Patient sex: F
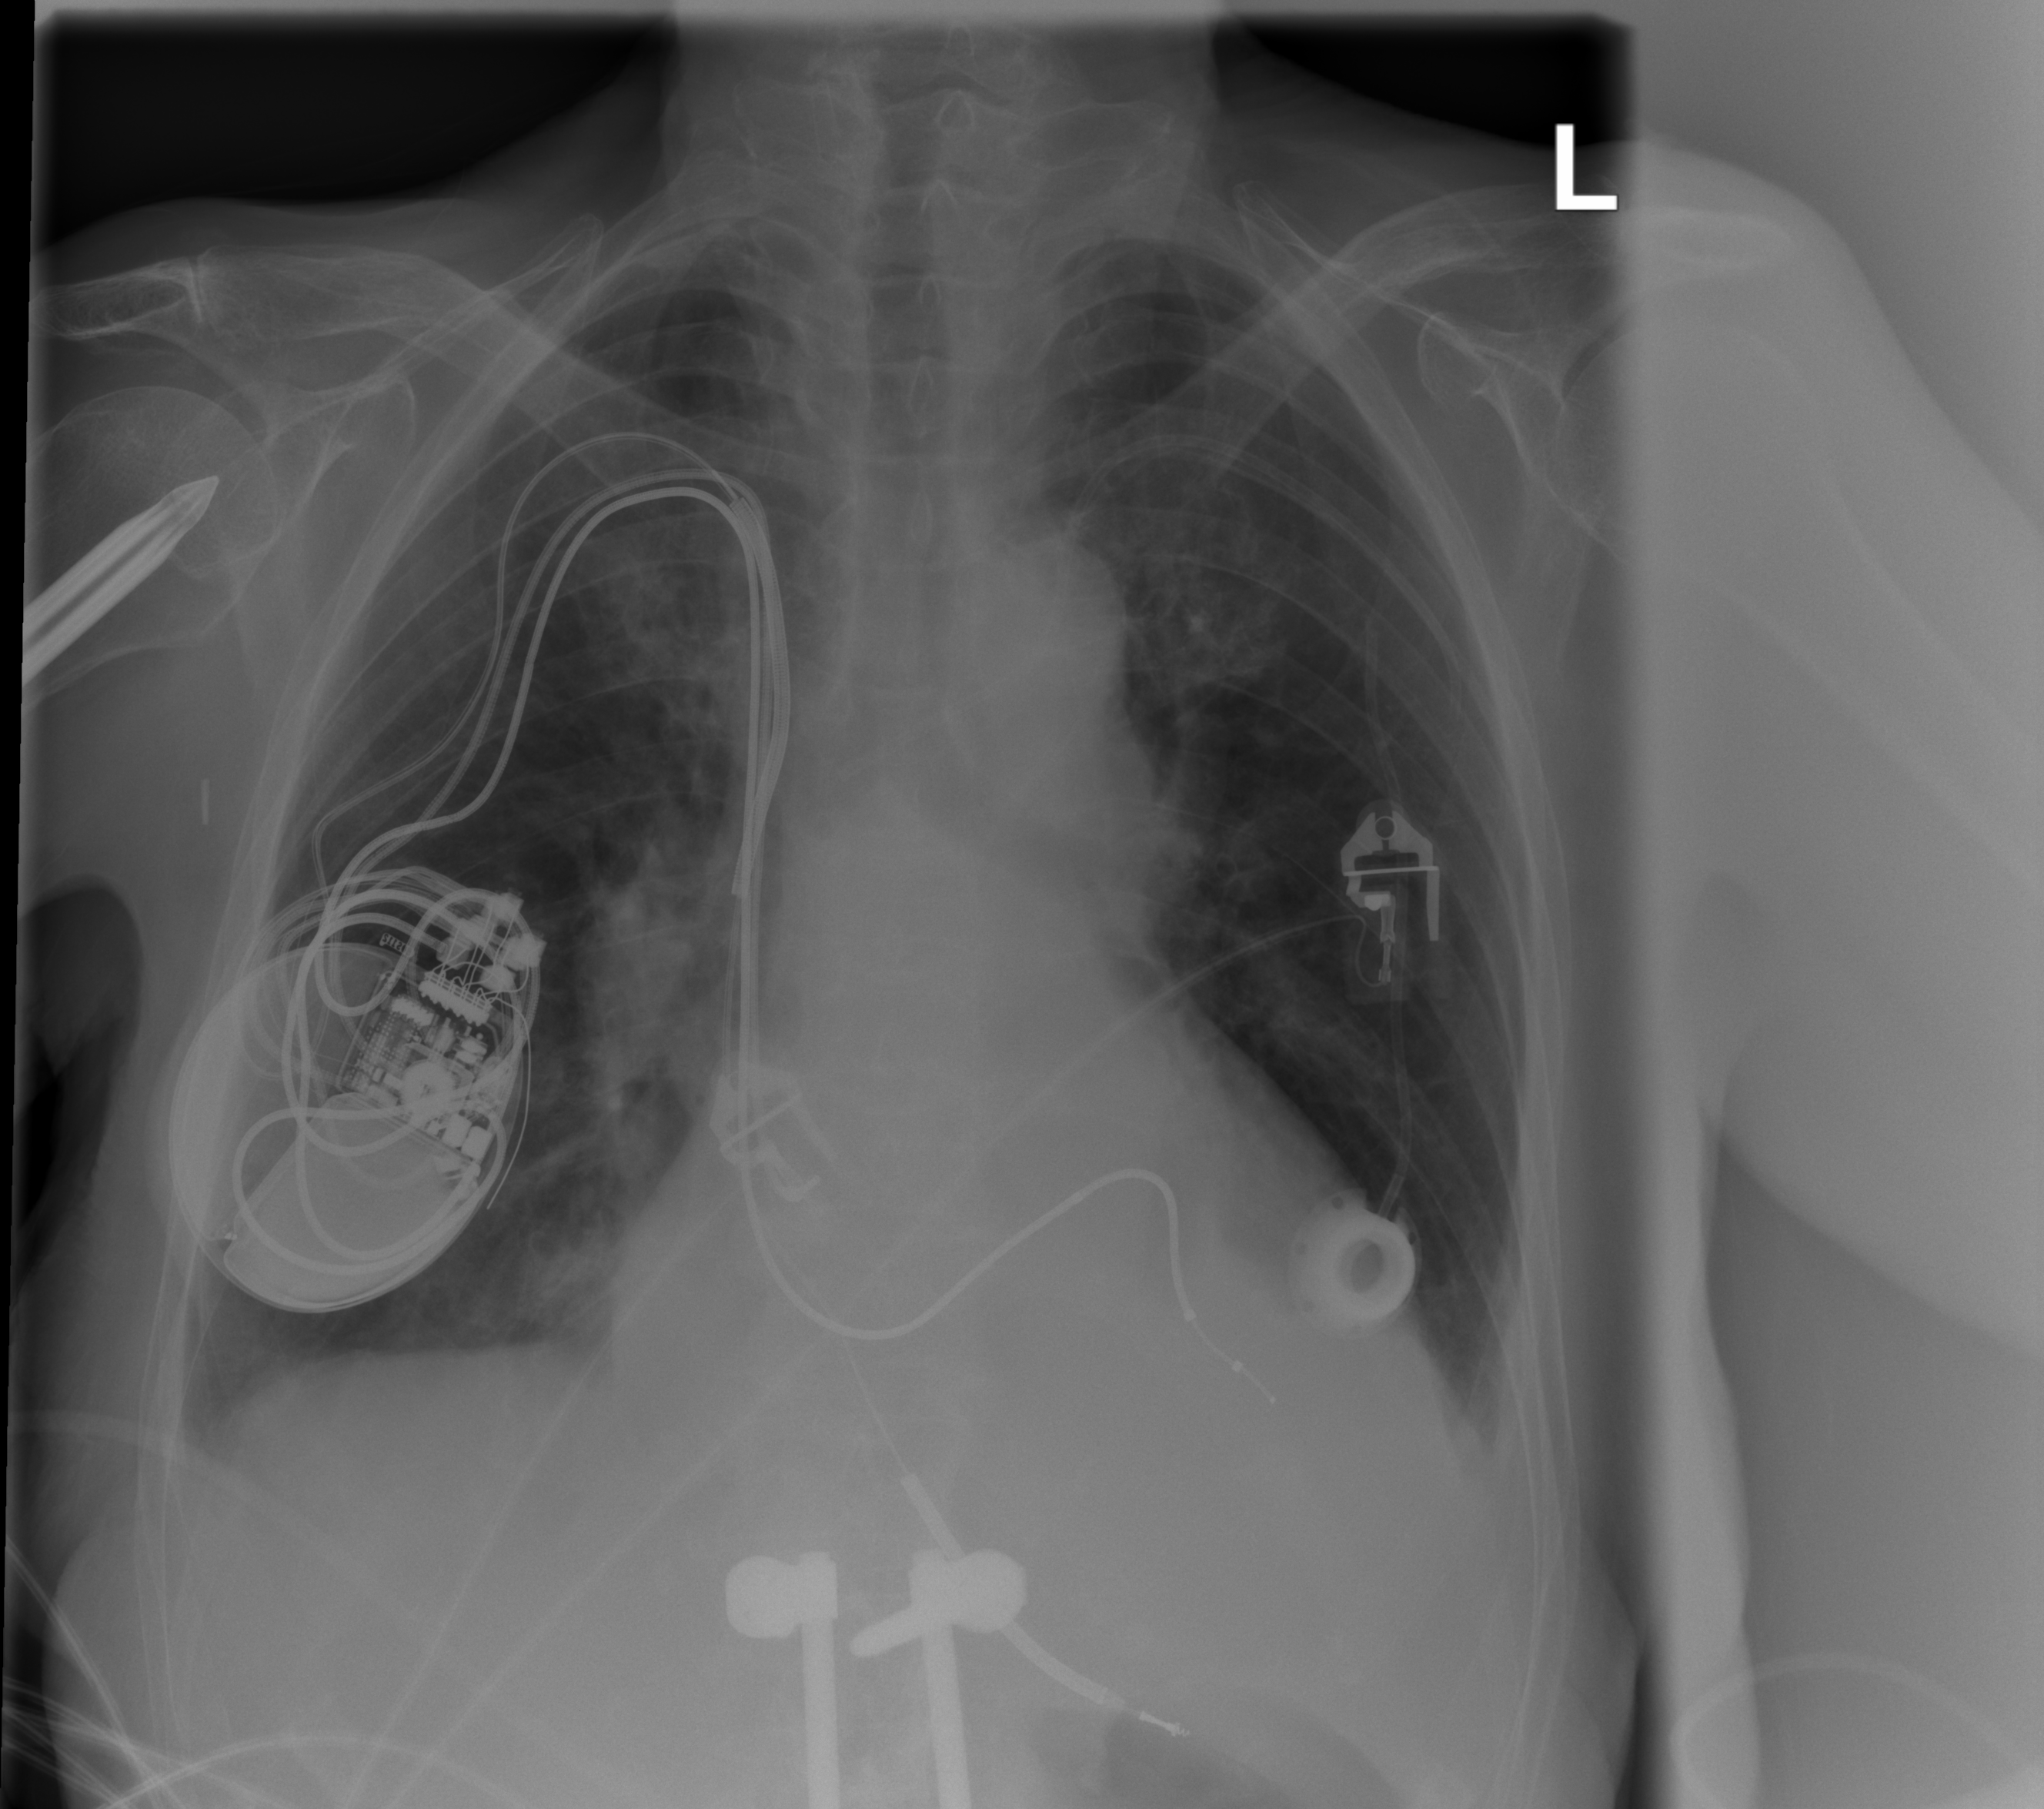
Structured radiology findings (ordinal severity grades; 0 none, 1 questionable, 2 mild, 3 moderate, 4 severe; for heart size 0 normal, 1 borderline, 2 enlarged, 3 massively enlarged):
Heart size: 2
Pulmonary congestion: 0
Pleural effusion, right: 0
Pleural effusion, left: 0
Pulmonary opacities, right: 1
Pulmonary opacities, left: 0
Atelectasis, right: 0
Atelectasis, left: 0